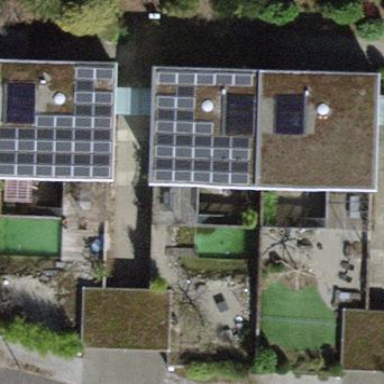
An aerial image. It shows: Building with flat roof.